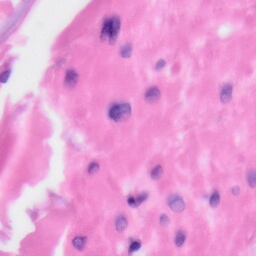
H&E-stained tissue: Skin